Aerial crown-view tile of a tropical tree (Barro Colorado Island, Panama), acquired 20250414:
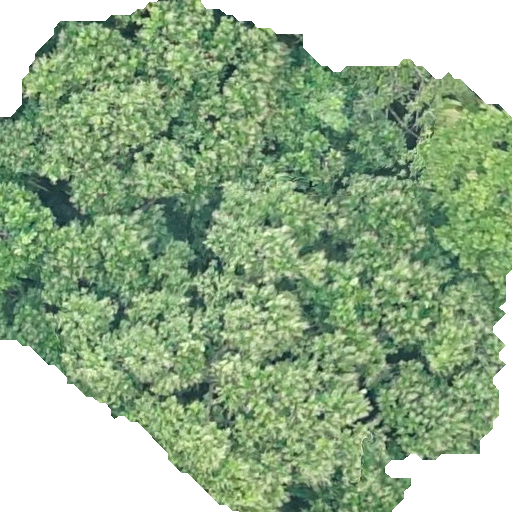
Species: Anacardium excelsum
GBIF accepted scientific name: Anacardium excelsum
Crown area: 317.89 m²